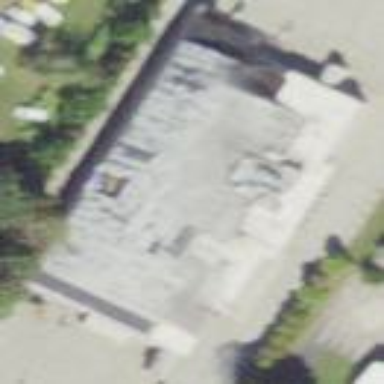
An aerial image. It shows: Building that houses bowling alley.